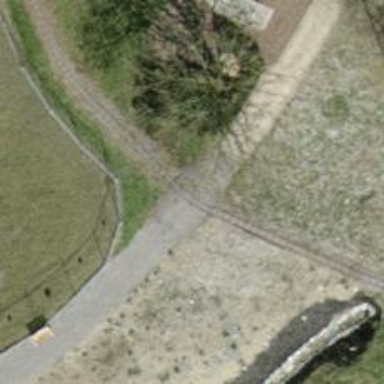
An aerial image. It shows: Railway crossing.